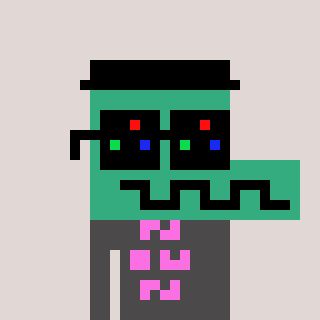
a pixel art character with square black sunglasses, a crocodile-shaped head and a grayscale-colored body on a warm background